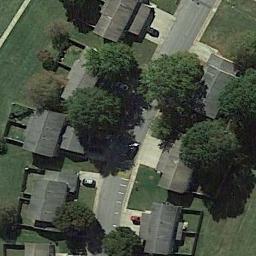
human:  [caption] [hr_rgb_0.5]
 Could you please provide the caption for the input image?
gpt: The medium residential area has some neatly arranged houses and trees on the grass and a road goes through the medium residential area .

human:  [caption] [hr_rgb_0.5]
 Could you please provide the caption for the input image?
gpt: Many trees and buildings are in medium residential area .

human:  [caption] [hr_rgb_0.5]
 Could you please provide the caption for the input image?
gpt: There are a lot of trees in the medium-sized residential area .

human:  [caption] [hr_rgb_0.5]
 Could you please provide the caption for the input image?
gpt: The medium residential is on the grass next to some trees .

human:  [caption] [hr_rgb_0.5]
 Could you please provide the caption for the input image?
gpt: There are some trees and some gray buildings on the medium residential area .